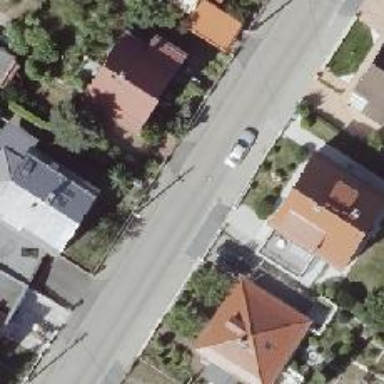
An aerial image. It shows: Residential road with sidewalks on both sides.